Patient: sex M, age 44
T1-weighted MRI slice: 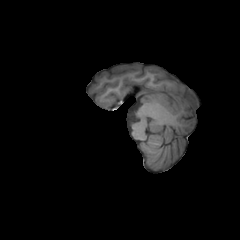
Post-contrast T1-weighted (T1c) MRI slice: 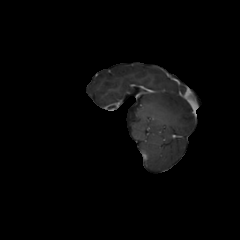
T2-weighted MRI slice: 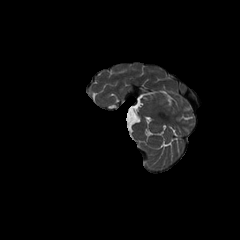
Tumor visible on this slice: no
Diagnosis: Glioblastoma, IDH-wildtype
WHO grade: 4